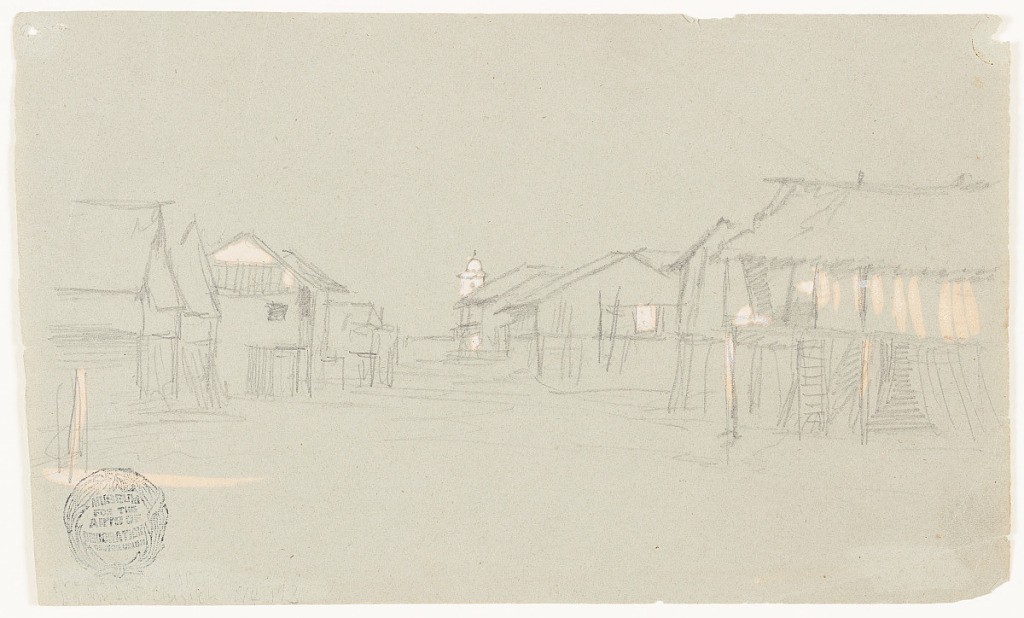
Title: Street Scene, Guayaquil, Ecuador
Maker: Frederic Edwin Church, American, 1826–1900
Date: May 1857
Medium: Graphite and white gouache on gray-green wove paper
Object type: Drawing
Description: Sketch showing a view of a street in Guayaquil, Ecuador. At left, five buildings line the road, facing at least five others on the opposite side. A church's steeple on the end of the right side of the street is visible at center.